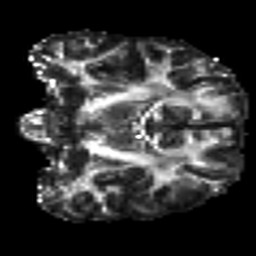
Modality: FA
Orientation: coronal
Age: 22
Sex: female
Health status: healthy
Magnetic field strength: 3 T
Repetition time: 8.4 s
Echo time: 0.0926 s